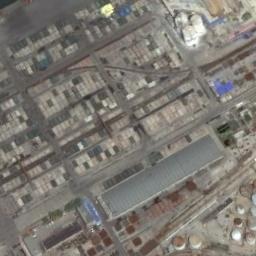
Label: industrial_area